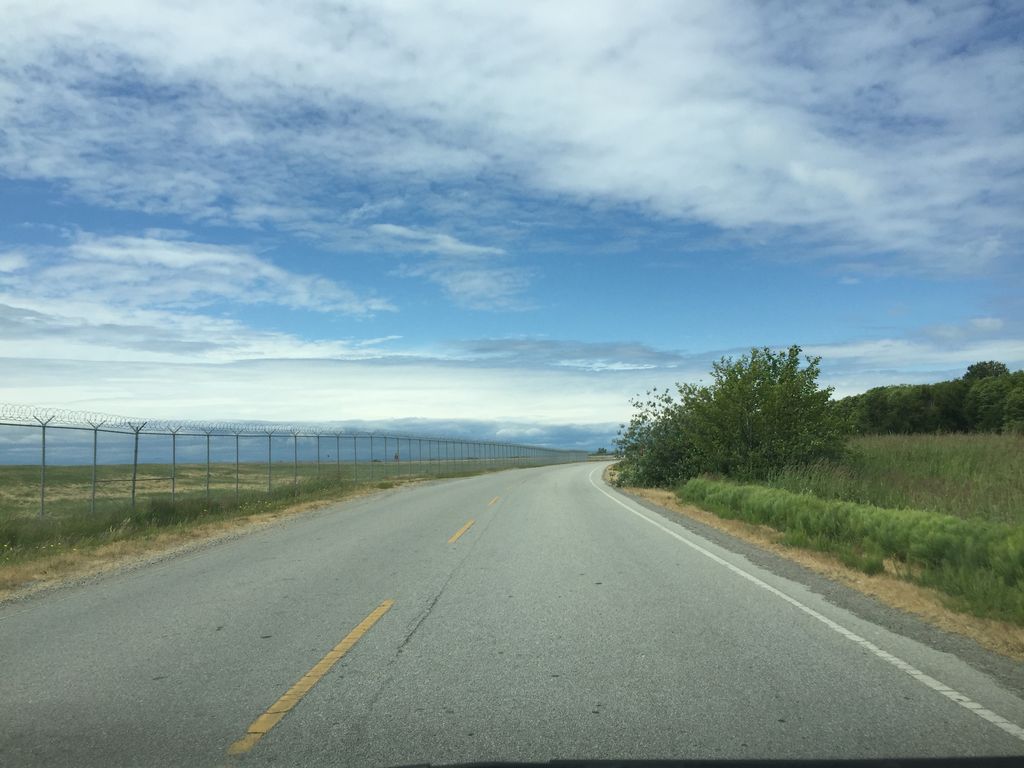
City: vancouver